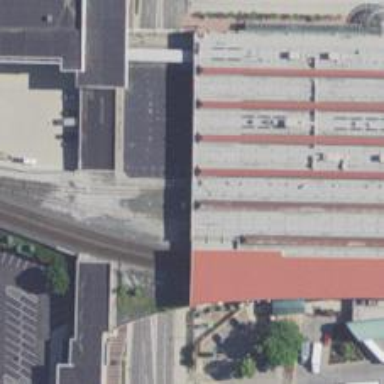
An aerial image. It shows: Siding railway track passing through building tunnel.